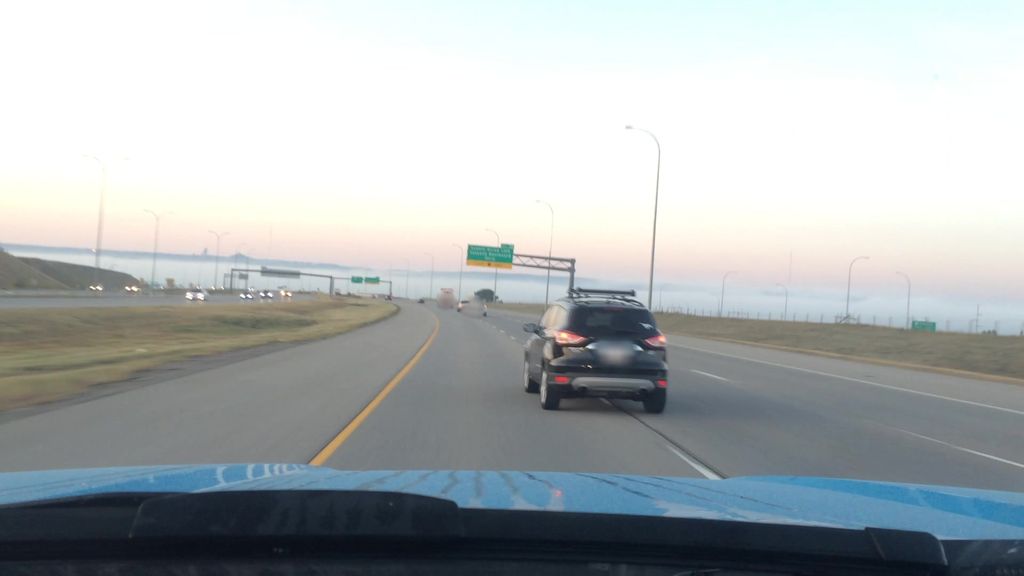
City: calgary